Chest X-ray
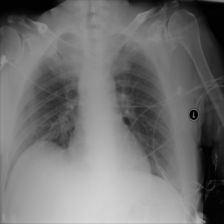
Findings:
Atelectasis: negative
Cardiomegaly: negative
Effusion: negative
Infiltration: positive
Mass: negative
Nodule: negative
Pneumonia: negative
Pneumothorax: negative
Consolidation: negative
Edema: negative
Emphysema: negative
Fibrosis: negative
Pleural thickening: negative
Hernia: negative